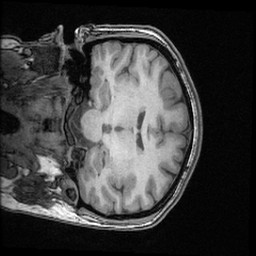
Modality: T1w
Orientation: coronal
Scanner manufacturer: ge
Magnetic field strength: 3 T
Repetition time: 0.008572 s
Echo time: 0.003384 s